Question:
'''
override func collectionView(_ collectionView: UICollectionView, didSelectItemAt indexPath: IndexPath) {
if let cell = collectionView.cellForItem(at: indexPath) {
cell.contentView.backgroundColor = Colors.lightGrayDivider
}
}
override func collectionView(_ collectionView: UICollectionView, didDeselectItemAt indexPath: IndexPath) {
if let cell = collectionView.cellForItem(at: indexPath) {
cell.contentView.backgroundColor = .white
}
}
override func collectionView(_ collectionView: UICollectionView, didHighlightItemAt indexPath: IndexPath) {
if let cell = collectionView.cellForItem(at: indexPath) {
cell.contentView.backgroundColor = Colors.lightGrayDivider
}
}
override func collectionView(_ collectionView: UICollectionView, didUnhighlightItemAt indexPath: IndexPath) {
if let cell = collectionView.cellForItem(at: indexPath) {
cell.contentView.backgroundColor = .white
}
}
'''
Issue: the contentView of 'UICollectionView' is highlighted/selected along with the 'UILabel' but the 'shadowView(UIView)' doesn't get highlighted/selected
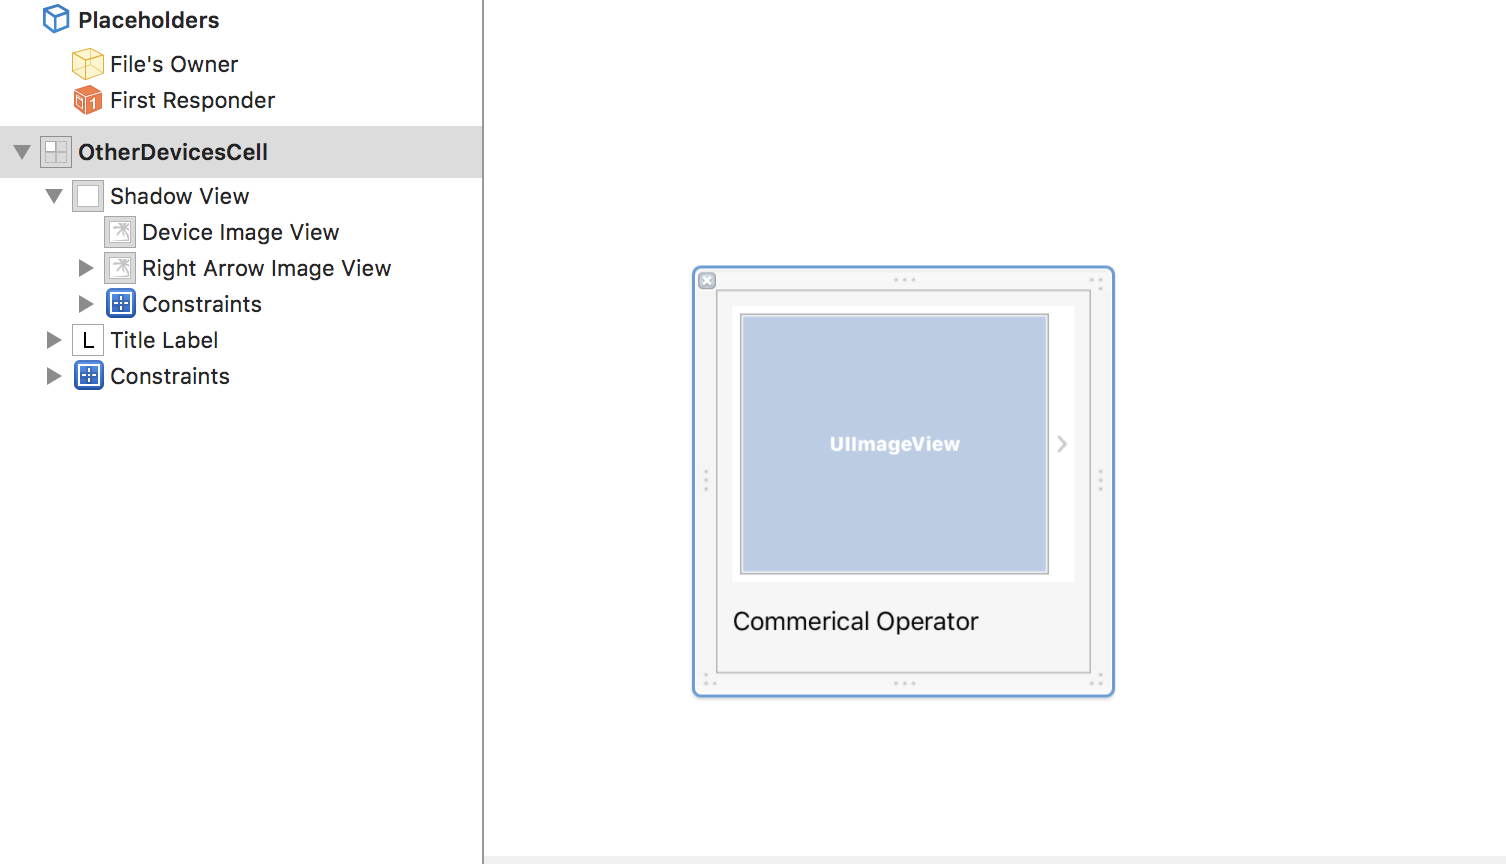
Answer: Have you checked the backgrounds of those elements? If they are white they will remain white while the content view changes colour. You will want to make sure they are clear backgrounds so that you can see the content views colour through their own background.